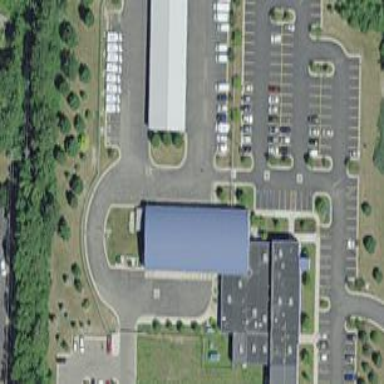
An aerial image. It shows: Ambulance station building.